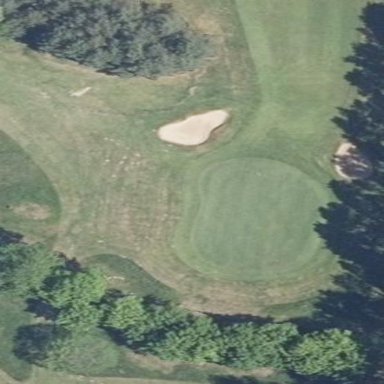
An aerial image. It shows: Golf green.